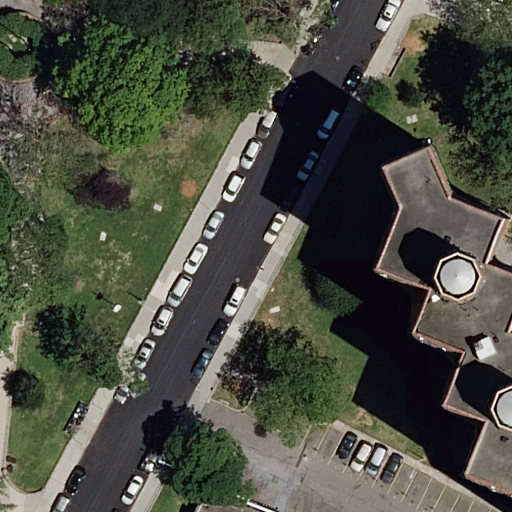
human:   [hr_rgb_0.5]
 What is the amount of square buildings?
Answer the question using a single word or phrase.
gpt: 0

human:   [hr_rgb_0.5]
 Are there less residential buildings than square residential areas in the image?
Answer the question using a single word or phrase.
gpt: no

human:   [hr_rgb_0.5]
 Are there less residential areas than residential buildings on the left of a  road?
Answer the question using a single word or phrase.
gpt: no

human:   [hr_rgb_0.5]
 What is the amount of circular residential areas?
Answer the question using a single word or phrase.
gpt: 0

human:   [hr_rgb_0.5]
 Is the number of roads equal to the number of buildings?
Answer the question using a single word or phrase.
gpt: no

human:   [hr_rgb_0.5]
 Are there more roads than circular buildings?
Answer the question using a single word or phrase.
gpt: yes

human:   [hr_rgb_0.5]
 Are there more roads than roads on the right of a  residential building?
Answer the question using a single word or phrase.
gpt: yes

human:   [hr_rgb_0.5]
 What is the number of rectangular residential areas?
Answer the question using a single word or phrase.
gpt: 1

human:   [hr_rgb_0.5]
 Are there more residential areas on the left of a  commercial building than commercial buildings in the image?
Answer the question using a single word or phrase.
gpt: no

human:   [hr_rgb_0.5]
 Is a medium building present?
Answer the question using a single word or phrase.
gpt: yes

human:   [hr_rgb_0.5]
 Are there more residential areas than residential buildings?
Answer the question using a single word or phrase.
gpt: no

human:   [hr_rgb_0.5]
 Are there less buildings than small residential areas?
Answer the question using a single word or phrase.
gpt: no

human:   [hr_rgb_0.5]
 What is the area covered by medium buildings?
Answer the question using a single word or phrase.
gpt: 386m2

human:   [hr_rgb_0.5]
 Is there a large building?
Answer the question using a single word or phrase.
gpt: no

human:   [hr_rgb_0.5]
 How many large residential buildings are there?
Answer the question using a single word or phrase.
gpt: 0

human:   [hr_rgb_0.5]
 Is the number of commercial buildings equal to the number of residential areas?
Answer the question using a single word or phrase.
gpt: no

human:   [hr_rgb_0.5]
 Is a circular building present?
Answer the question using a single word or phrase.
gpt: no

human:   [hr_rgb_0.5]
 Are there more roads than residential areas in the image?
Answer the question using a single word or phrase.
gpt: yes

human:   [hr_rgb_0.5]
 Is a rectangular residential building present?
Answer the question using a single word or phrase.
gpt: yes

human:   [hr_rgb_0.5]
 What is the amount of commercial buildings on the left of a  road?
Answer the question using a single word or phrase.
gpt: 0

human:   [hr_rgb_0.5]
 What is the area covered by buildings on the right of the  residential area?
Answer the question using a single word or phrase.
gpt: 0m2

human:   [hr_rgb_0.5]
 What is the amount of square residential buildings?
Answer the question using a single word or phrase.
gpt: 0

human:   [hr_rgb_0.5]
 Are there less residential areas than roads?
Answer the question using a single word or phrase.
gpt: yes

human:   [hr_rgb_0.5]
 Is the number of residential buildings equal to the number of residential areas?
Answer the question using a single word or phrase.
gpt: no

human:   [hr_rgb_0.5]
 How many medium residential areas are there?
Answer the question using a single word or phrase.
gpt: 0

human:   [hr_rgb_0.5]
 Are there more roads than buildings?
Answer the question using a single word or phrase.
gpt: yes

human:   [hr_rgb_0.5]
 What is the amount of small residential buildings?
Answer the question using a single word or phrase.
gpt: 1

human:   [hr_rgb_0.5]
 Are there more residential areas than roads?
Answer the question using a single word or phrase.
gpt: no

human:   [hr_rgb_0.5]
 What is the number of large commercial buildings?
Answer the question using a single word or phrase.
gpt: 0

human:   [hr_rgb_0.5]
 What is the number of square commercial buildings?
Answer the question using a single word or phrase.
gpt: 0

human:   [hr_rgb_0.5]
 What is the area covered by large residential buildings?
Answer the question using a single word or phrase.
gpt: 0m2

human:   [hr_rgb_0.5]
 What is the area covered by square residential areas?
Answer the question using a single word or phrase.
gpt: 0m2

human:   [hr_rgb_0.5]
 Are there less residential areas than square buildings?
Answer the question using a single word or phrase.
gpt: no

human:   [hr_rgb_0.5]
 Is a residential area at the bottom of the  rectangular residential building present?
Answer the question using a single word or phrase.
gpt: no

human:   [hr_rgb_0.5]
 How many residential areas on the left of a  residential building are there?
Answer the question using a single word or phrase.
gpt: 0

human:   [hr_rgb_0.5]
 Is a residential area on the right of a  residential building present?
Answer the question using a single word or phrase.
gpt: yes